Question: - Set the value into local storage : '''
$scope.SetLocalStorage('My-' + $rootScope.UserId, moment());
'''
- Get the value form local storage : '''
var dt = moment($scope.GetLocalStorage('My-' + $rootScope.UserId));
'''
- To get the date time from the local storage :'''
var dTime = moment(dt);
'''
Here it shows invalid date :

I need the time difference in Hours :
'''
var timeDifference = moment().diff(moment(dTime)), 'hours');
'''
Issue : 'timeDifference' always gives .
Libraries I have used: <URL>
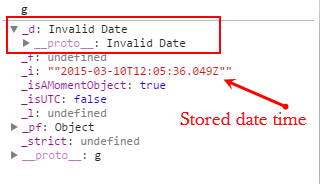
Answer: 'moment()' returns an object, the local storage doesn't accept object. Parse into string before store the value
'''
$scope.SetLocalStorage('My-' + $rootScope.UserId, JSON.stringify(moment()));
'''
And when you use it use 'JSON.parse' :
'''
var dt = moment(JSON.parse($scope.GetLocalStorage('My-' + $rootScope.UserId)));
'''